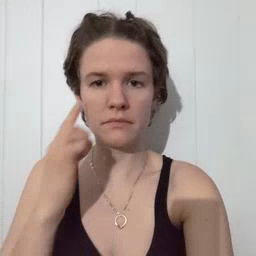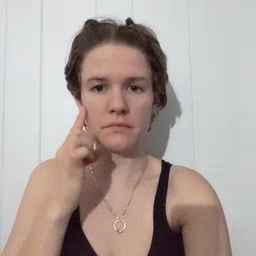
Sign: cheek